Question: Im trying to retrieve a specific value from each sheet in excel.
The code works fine for a test excel workbook but does not work with the excel file im trying to retrieve.
The error encountered is,
'''
"Exception in thread "AWT-EventQueue-0" org.apache.poi.ss.formula.FormulaParseException: Specified named range 'Table156723451819202122232434567891011121314151619216710111213162024254567101718193456781112131623242528234789101314151619202128910111215234567891011121314161718192021222324252627282930312345678910111213141516171819202122232425262728293032234567891011140' does not exist in the current workbook."
'''
The target excel book only has 1 month of sheets.(1jan,2jan...)
And the cell im targeting looks like this:

The target cell formula as follows: =SUM(D23:D24)
The following are my codes:
'''
for(int i=0; i<=30; i++){
Sheet sheet = wb.getSheetAt(i);
FormulaEvaluator evaluator = wb.getCreationHelper().createFormulaEvaluator();
CellReference cellReference = new CellReference("D25");
//CellReference cellReference = new CellReference("A4");
Row row = sheet.getRow(cellReference.getRow());
Cell cell = row.getCell(cellReference.getCol());
//System.out.println("i:"+row.getCell(cellReference.getCol()));
//CellValue cellValue = evaluator.evaluate(cell);
CellValue cellValue = evaluator.evaluate(cell);
switch (cellValue.getCellType()) {
case Cell.CELL_TYPE_BOOLEAN:
System.out.println(cellValue.getBooleanValue());
break;
case Cell.CELL_TYPE_NUMERIC:
System.out.println(cellValue.getNumberValue());
break;
case Cell.CELL_TYPE_STRING:
System.out.println(cellValue.getStringValue());
break;
case Cell.CELL_TYPE_BLANK:
break;
case Cell.CELL_TYPE_ERROR:
break;
// CELL_TYPE_FORMULA will never happen
case Cell.CELL_TYPE_FORMULA:
break;
}
'''
I had tried to put the same formula in my test excel which works fine.
Do give any guidance for this as im stuck at this for very long. Thanks so much!
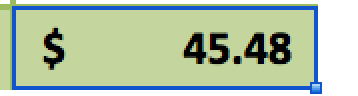
Answer: I figured it out.
Using solved this problem.
Cheers! Happy Coding.